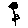
Label: flower